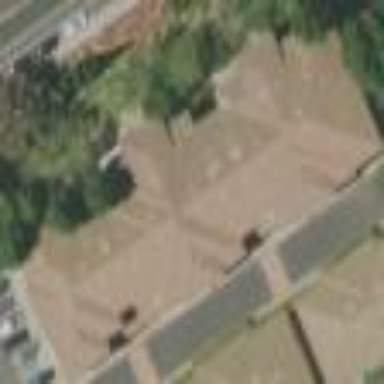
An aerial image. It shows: Hipped roof apartment building.